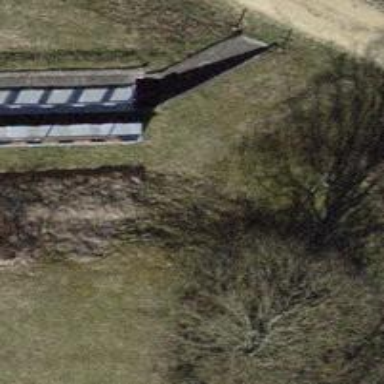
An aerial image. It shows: Retaining wall.